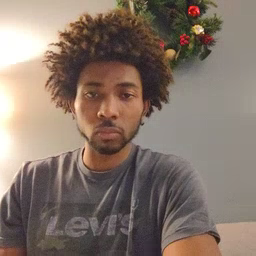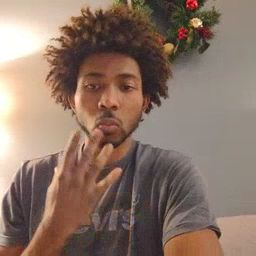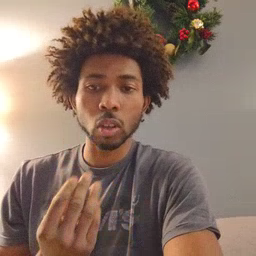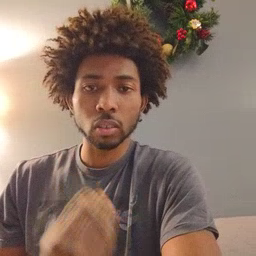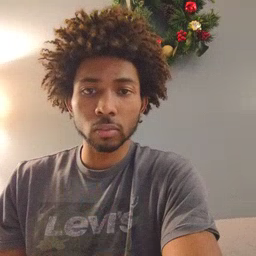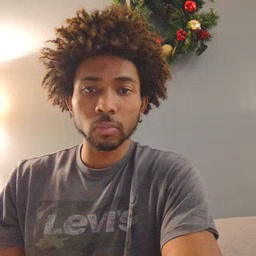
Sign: wet